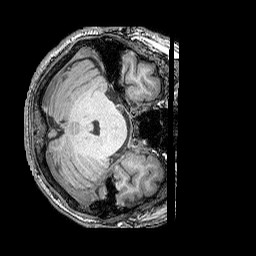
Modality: T1w
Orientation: axial
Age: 74
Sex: male
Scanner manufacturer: siemens
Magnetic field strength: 3 T
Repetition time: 2.25 s
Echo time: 0.00415 s